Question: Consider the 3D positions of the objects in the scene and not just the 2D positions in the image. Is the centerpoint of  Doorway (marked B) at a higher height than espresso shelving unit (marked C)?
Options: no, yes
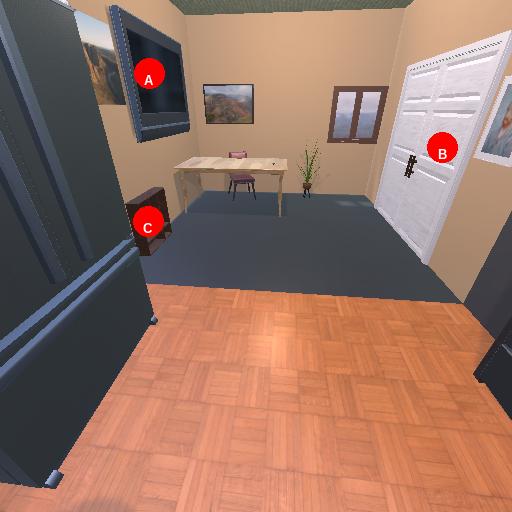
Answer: no